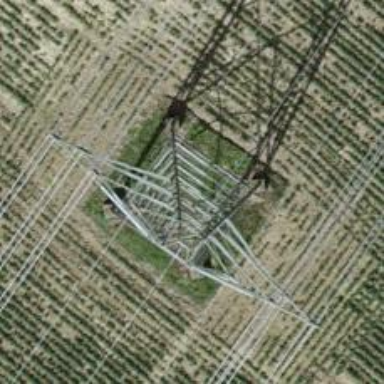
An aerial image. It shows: Power tower.